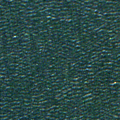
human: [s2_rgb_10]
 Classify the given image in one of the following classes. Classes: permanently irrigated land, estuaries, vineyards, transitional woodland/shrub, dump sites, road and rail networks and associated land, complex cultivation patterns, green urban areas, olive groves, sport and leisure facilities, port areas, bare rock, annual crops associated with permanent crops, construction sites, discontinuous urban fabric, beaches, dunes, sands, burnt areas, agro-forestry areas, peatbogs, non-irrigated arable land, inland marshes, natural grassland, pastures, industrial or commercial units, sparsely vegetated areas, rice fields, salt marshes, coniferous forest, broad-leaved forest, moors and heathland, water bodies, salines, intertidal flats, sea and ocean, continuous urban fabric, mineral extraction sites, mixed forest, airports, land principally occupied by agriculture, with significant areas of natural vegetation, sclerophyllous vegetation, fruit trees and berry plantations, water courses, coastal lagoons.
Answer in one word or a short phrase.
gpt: sea and ocean